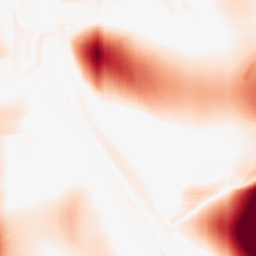
Category: morphological
Decomposition family: rolling_ball
Decomposition parameters: radius: 50
Upsampling method: nearest
Upsampling parameters: scale: 2
Upsampling scale: 2